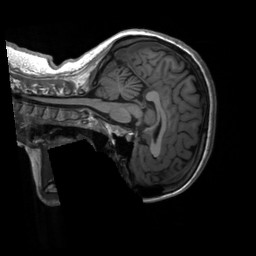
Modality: T1w
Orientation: sagittal
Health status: healthy
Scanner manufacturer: siemens
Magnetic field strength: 3 T
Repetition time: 2.3 s
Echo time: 0.00207 s